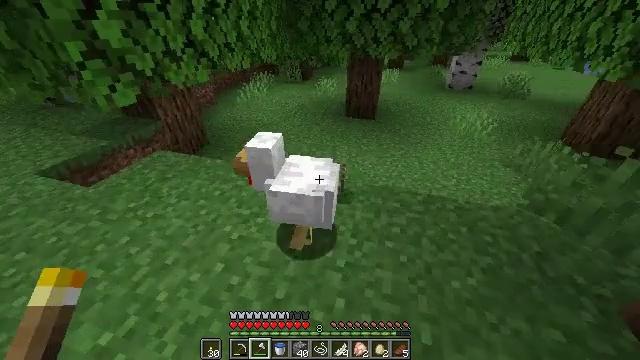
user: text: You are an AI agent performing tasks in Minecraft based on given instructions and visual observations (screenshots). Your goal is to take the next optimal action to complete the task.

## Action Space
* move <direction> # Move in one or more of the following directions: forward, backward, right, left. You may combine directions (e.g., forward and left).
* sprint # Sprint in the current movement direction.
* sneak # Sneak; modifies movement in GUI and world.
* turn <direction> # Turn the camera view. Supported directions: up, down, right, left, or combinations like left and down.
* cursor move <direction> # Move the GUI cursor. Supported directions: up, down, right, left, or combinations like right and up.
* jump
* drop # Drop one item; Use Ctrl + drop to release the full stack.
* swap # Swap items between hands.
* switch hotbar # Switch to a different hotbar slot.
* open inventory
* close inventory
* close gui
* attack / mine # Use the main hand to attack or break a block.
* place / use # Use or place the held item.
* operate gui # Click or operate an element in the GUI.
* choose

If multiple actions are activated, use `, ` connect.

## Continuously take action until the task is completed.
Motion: motion action
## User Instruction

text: Kill the chicken.
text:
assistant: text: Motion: no_op